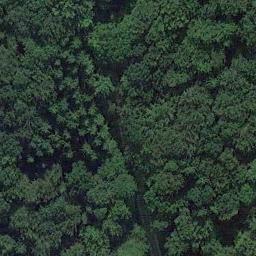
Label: forest